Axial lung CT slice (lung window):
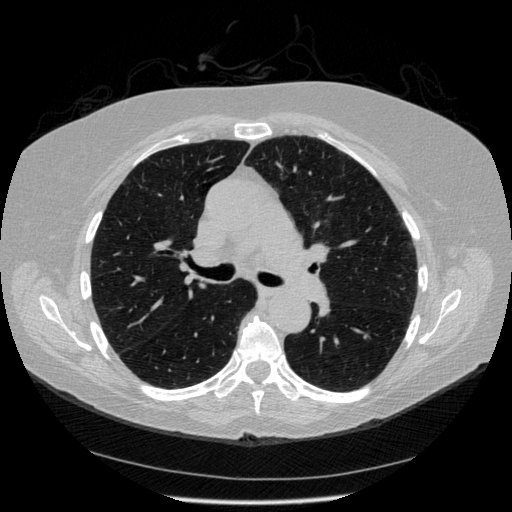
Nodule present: no